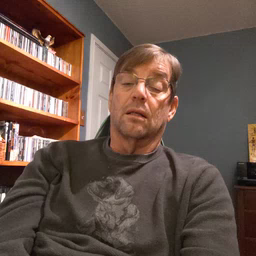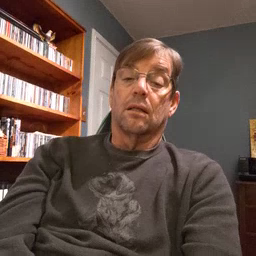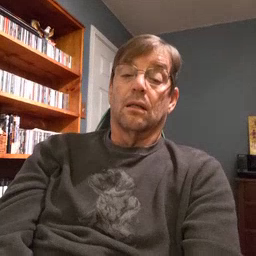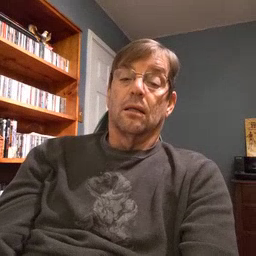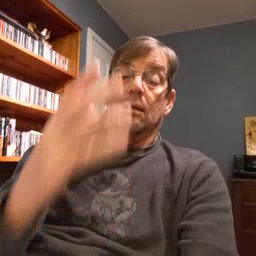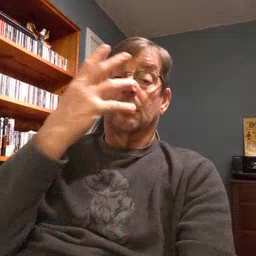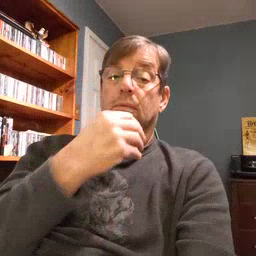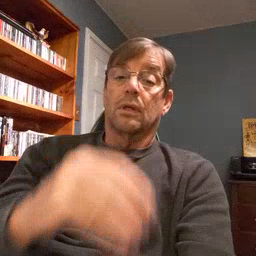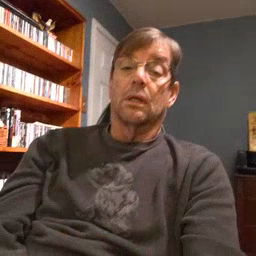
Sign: pretty